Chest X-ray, AP view. Patient: 32 years old, sex M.
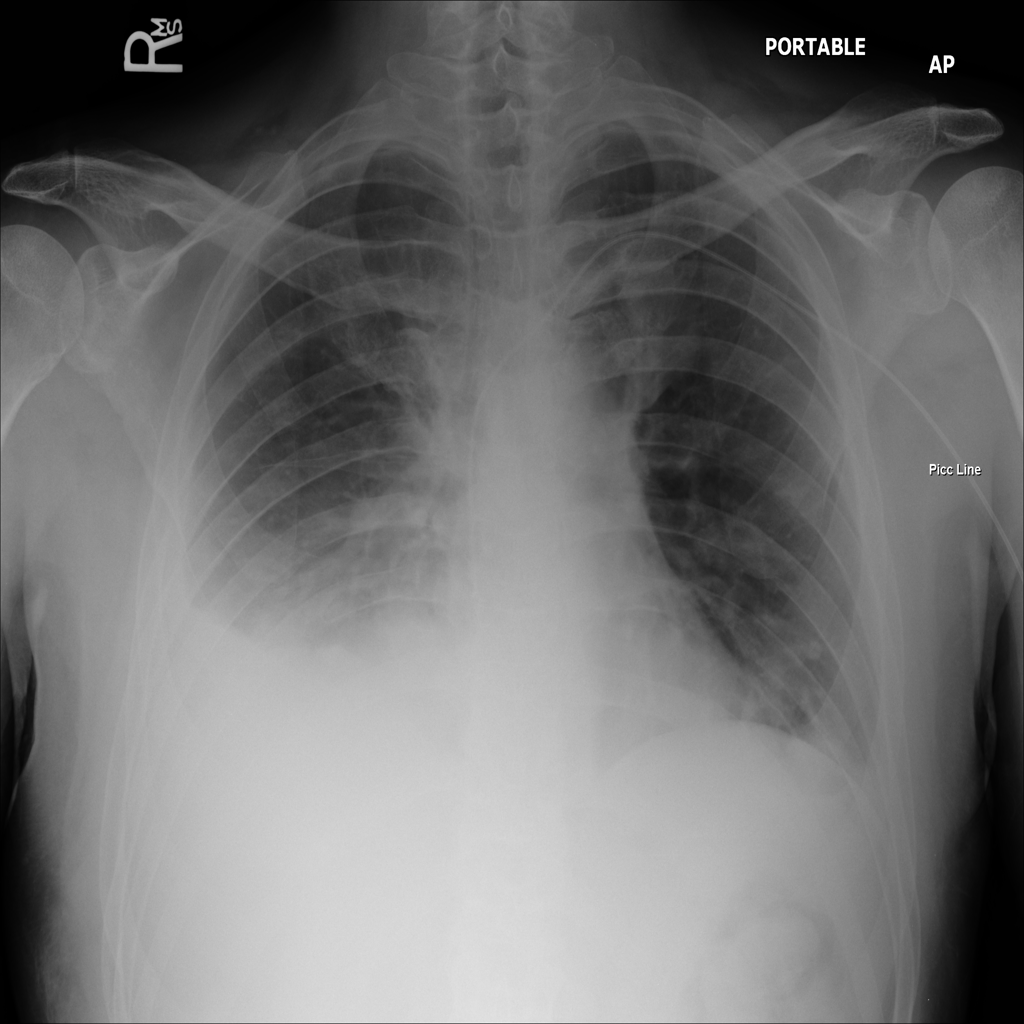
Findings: Atelectasis